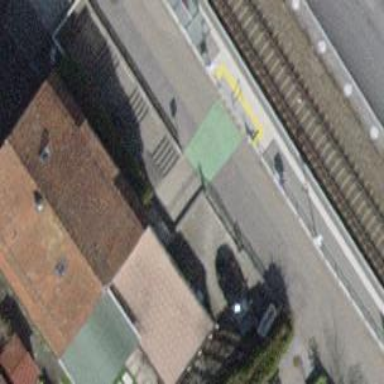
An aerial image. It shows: Steps with asphalt surface and ramp.